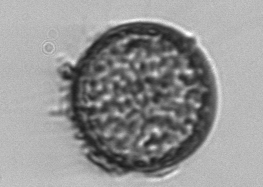
Label: Coscinodiscus